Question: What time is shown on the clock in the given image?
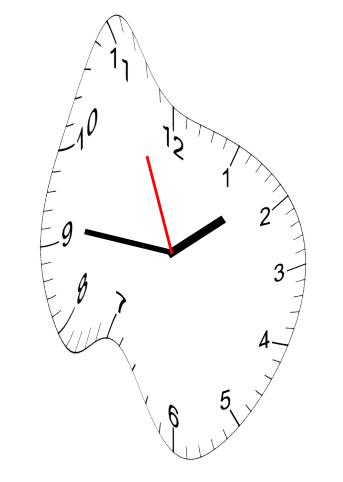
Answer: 01:45:56